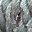
Label: 9